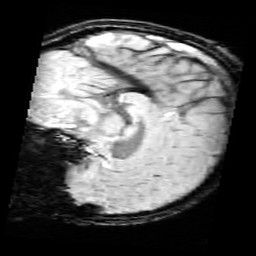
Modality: SWI
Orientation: sagittal
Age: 12
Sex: female
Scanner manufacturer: siemens
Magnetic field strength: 3 T
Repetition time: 0.027 s
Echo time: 0.02 s